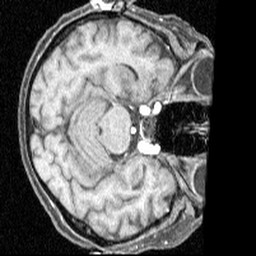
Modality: angio
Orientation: axial
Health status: ill
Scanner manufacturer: siemens
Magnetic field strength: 1.5 T
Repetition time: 0.039 s
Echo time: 0.00502 s